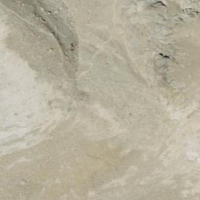
EUNIS habitat code: 48
Species observed at this site:
Geum reptans
Oxyria digyna